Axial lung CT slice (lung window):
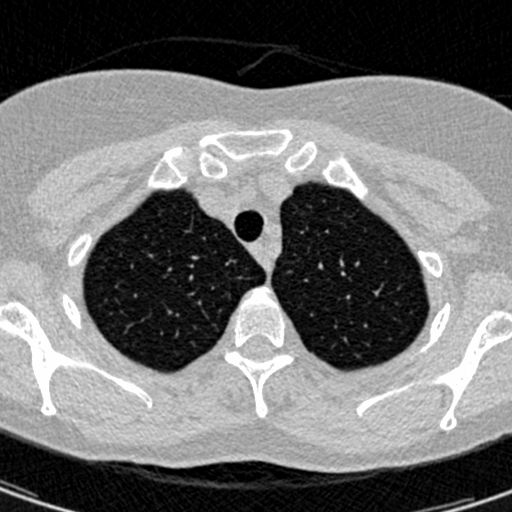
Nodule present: no